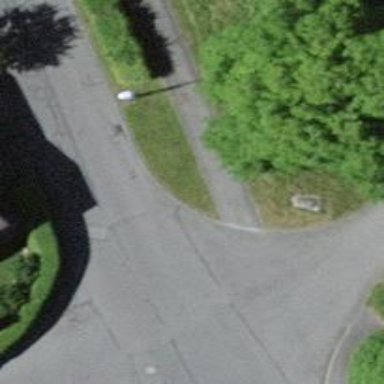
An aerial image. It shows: Kerb barrier.